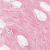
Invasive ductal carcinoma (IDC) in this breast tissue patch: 0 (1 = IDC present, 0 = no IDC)